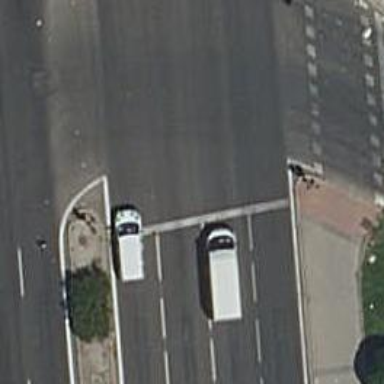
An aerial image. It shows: Road with traffic signals.